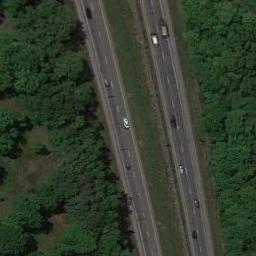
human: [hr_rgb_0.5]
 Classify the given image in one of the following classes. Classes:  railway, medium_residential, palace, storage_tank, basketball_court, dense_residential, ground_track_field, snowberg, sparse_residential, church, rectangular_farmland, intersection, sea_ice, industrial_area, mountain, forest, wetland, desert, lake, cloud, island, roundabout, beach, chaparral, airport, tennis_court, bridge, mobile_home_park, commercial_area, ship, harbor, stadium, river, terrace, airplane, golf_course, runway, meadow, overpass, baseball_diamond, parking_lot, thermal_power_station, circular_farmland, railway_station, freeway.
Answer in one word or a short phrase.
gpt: freeway